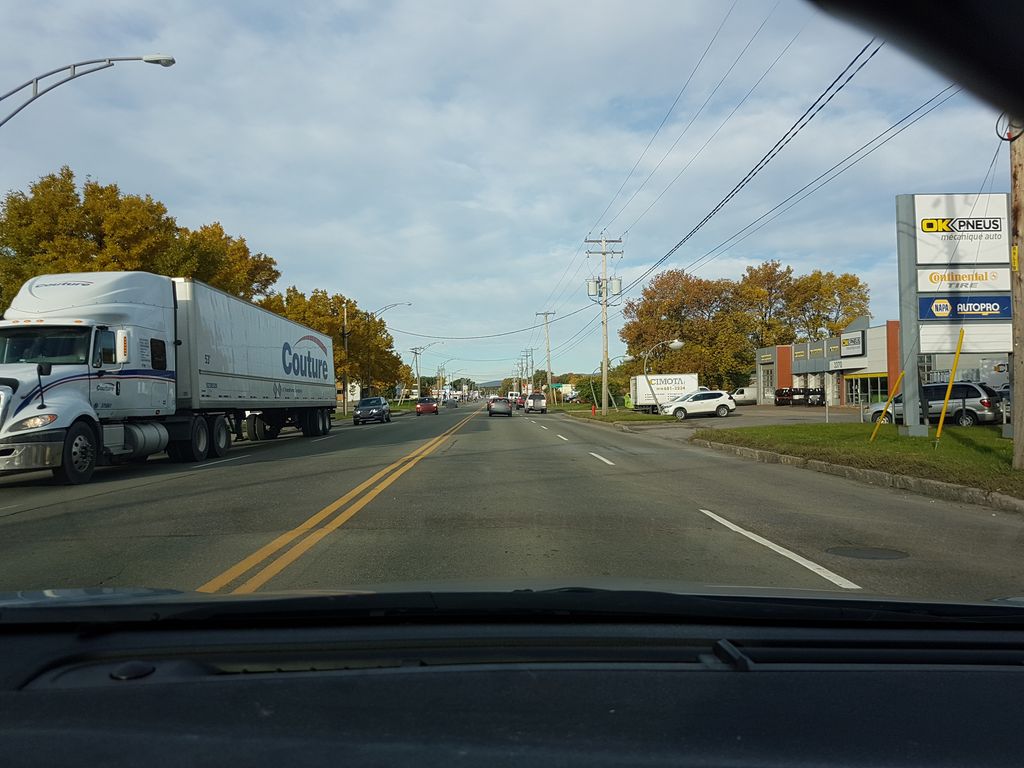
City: quebec_city